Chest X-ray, PA view. Patient: 27 years old, sex M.
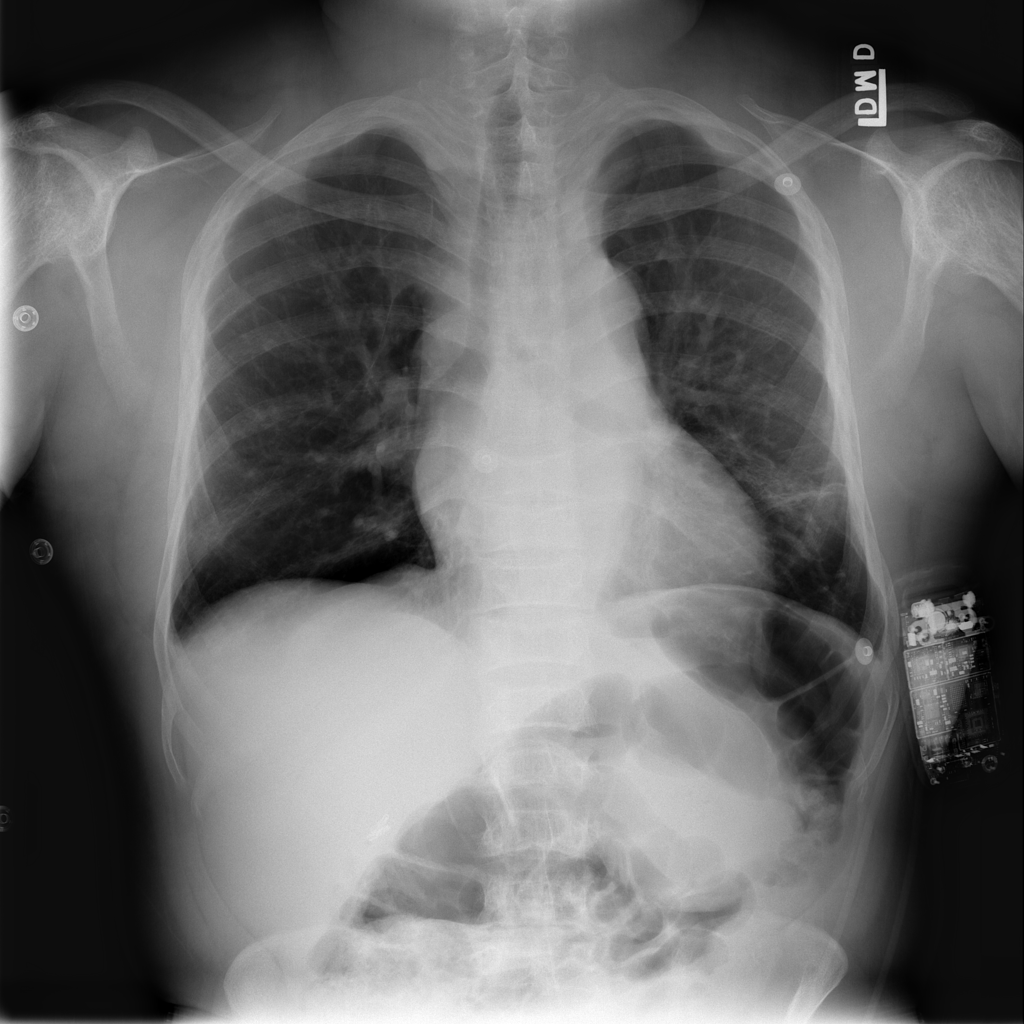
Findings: Infiltration